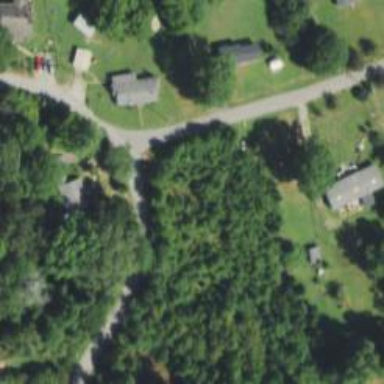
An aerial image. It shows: Residential road.